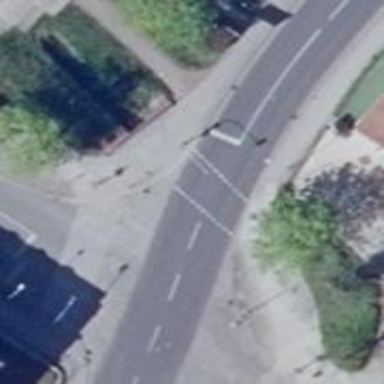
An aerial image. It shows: Road with traffic signals.